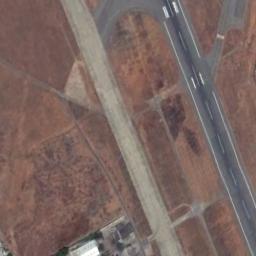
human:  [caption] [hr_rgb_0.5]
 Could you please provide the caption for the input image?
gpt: There is brown bare ground next to the runway, There is a building next to the runway, And there are short white lines on the runway .

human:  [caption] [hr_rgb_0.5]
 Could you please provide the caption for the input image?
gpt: The runway is on the bare land next to some houses .

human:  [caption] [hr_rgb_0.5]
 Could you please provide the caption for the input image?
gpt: The runway goes through the clearing and another road is next to the runway .

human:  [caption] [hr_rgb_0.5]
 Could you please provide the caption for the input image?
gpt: There is a building next to the runway .

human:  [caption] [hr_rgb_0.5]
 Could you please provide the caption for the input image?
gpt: There are brown bare land beside the runway .